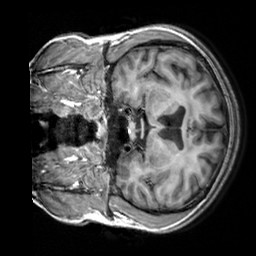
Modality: T1w
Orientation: coronal
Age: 33
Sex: female
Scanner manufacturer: siemens
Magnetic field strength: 3 T
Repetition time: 2.3 s
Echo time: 0.00303 s